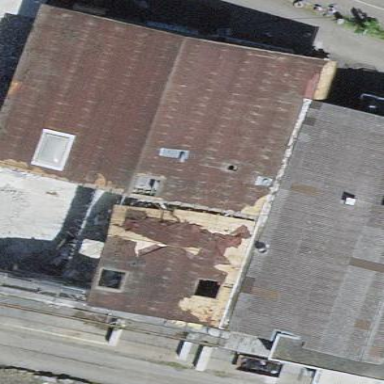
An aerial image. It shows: Industrial building.